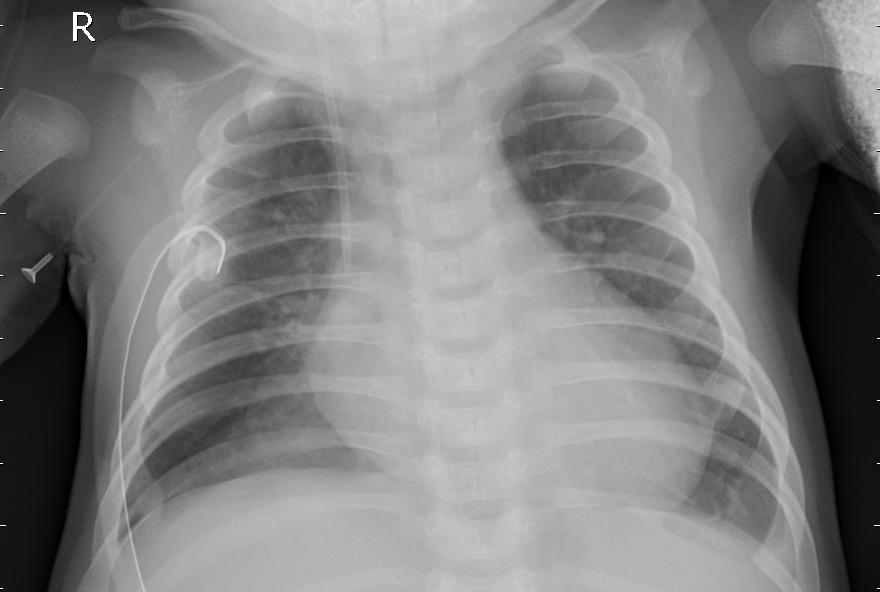
Diagnosis: PNEUMONIA